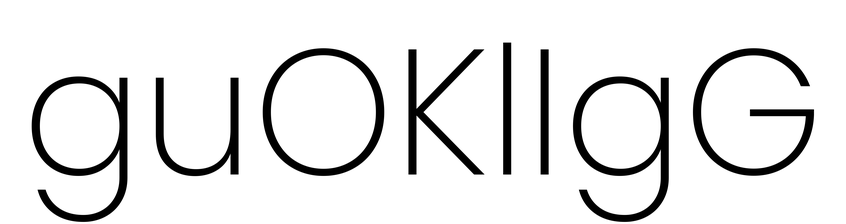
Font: Poppins-ExtraLight